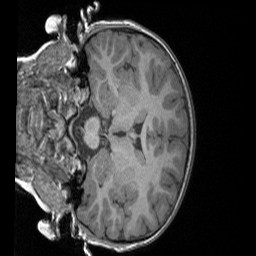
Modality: T1w
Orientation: coronal
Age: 7
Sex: male
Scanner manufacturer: siemens
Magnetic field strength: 3 T
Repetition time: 1.65 s
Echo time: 0.00203 s